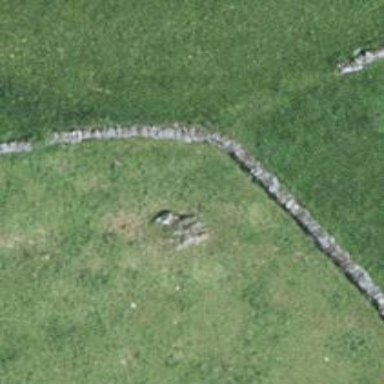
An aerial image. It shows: Wall is shown in the image.